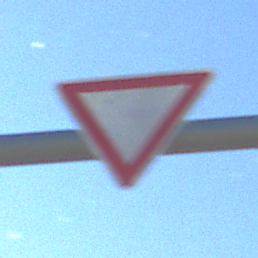
Verkehrszeichen: VorfahrtGewaehren
Umgebung: Outdoor, Nature
Tageszeit: Night
Wetter: PartlyCloudy
Licht: Natural
Jahreszeit: NotSpecified
Kontrast: HighContrast